Interaction volume radius: 5 \u00c5
Interaction volume height: 45 \u00c5
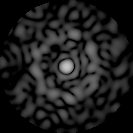
Disorder parameter: 0.8472